Field crop: maize
Growth stage: 2
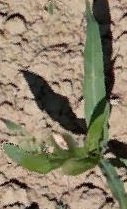
Species: maize